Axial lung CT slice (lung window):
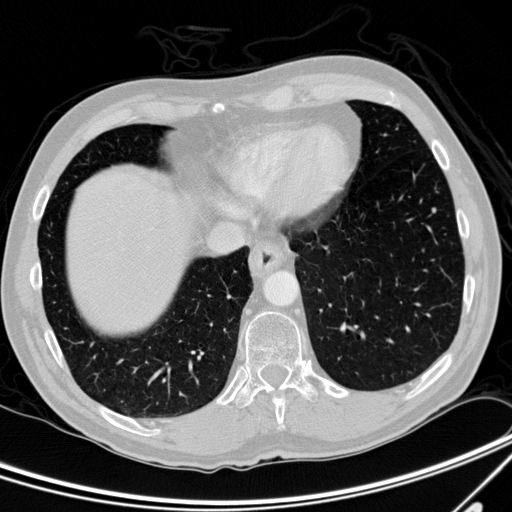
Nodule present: yes
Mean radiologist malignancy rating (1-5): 3